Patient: sex M, age 38
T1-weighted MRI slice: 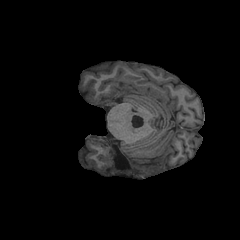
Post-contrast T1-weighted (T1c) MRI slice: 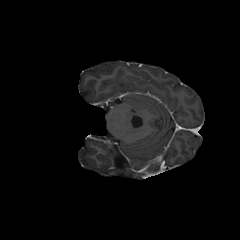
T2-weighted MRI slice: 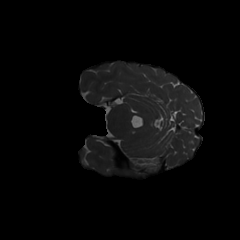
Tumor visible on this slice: no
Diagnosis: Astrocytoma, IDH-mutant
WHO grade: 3